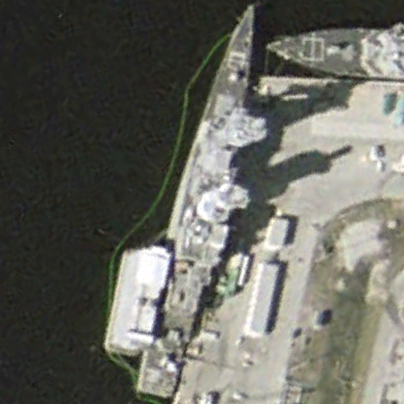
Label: cruiser